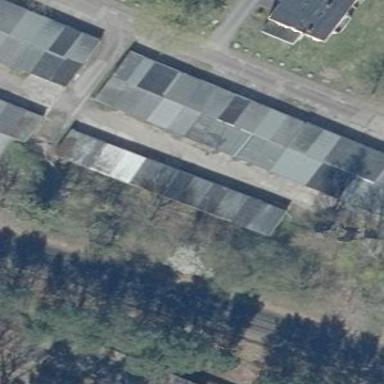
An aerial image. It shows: Group of garages.